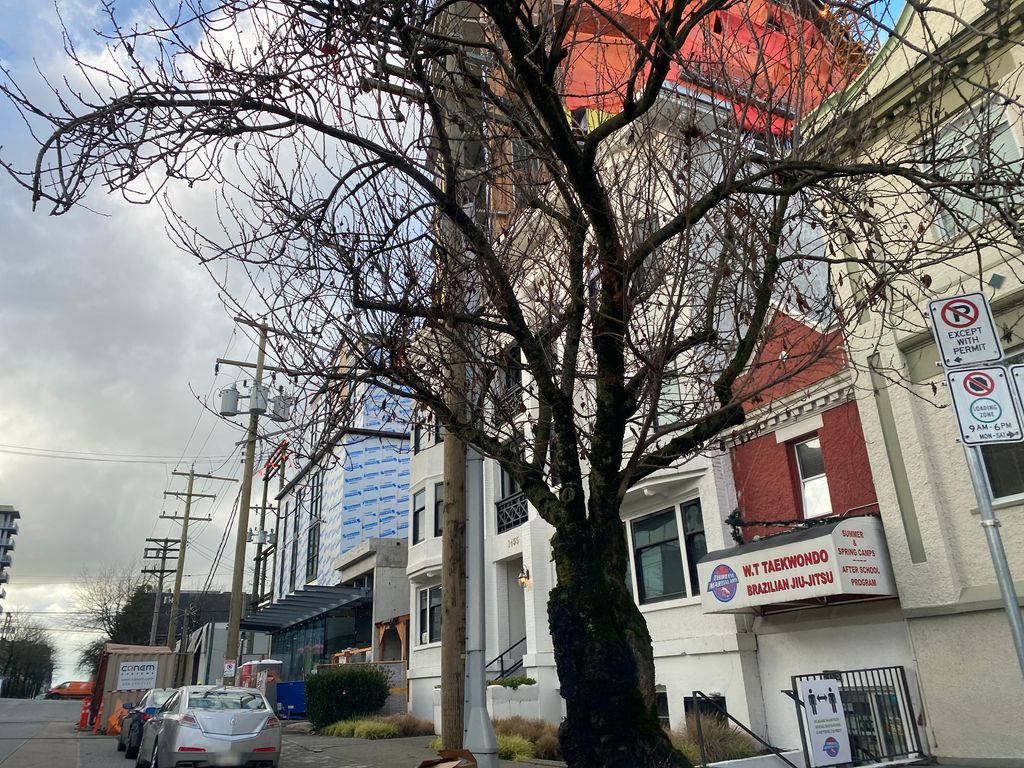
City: vancouver